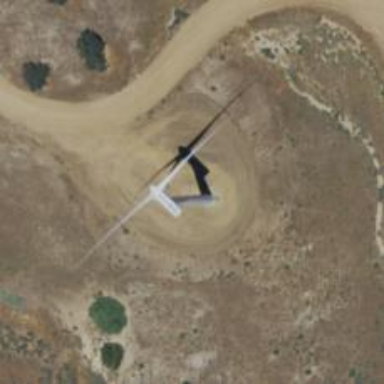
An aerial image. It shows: Wind turbine generator that utilizes wind as its source for generating electricity. It is of the horizontal axis type.